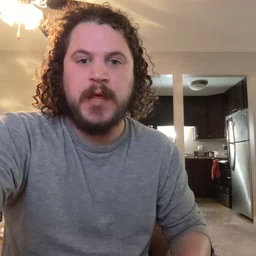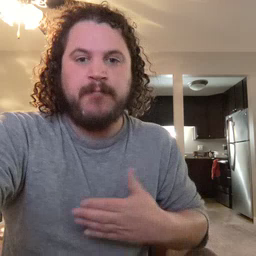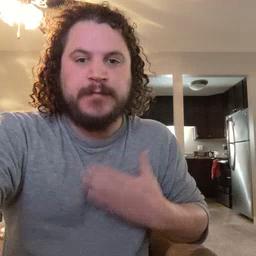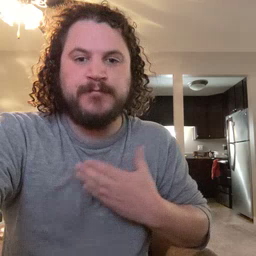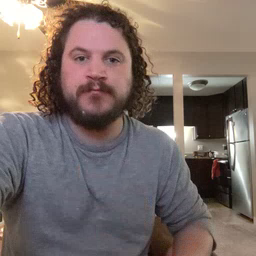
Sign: happy